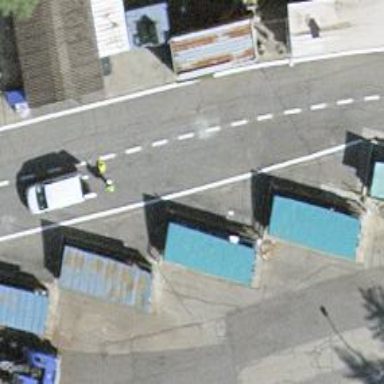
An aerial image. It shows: Recycling center.